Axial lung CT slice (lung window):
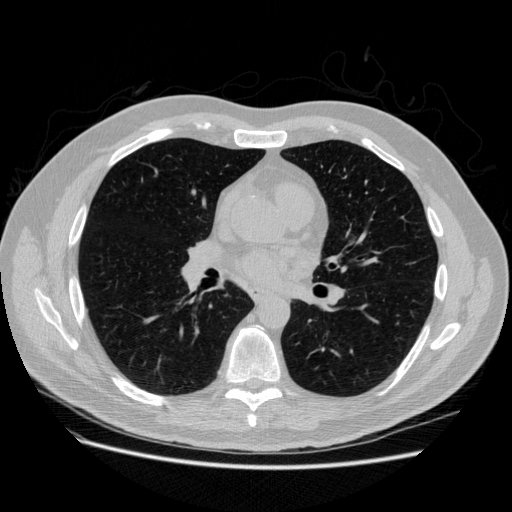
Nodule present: no